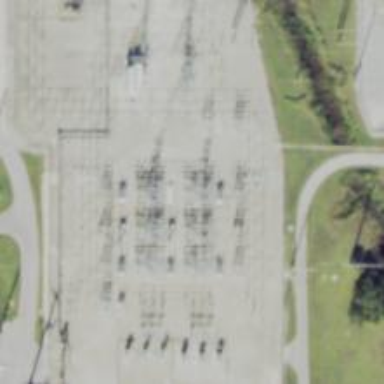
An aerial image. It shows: Switch for power supply.